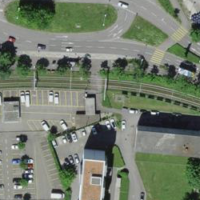
EUNIS habitat code: 57
Species observed at this site:
Buteo buteo